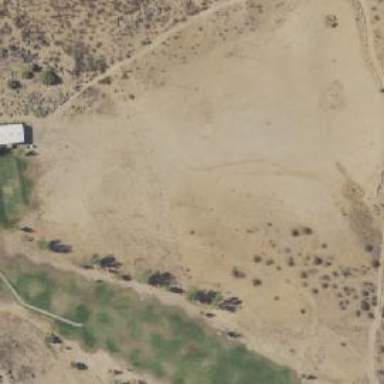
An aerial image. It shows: Grassy area designated for driving range golf.